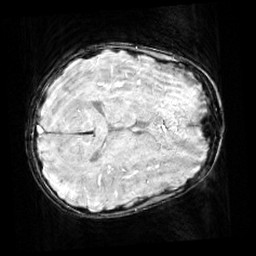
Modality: SWI
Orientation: axial
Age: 9
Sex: male
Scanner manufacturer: siemens
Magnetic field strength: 3 T
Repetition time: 0.027 s
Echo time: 0.02 s